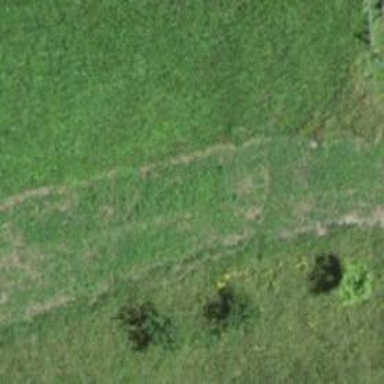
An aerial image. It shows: Track with grade2 tracktype.